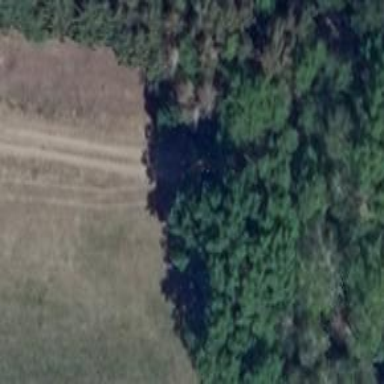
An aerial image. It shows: Deciduous broadleaved woodland.